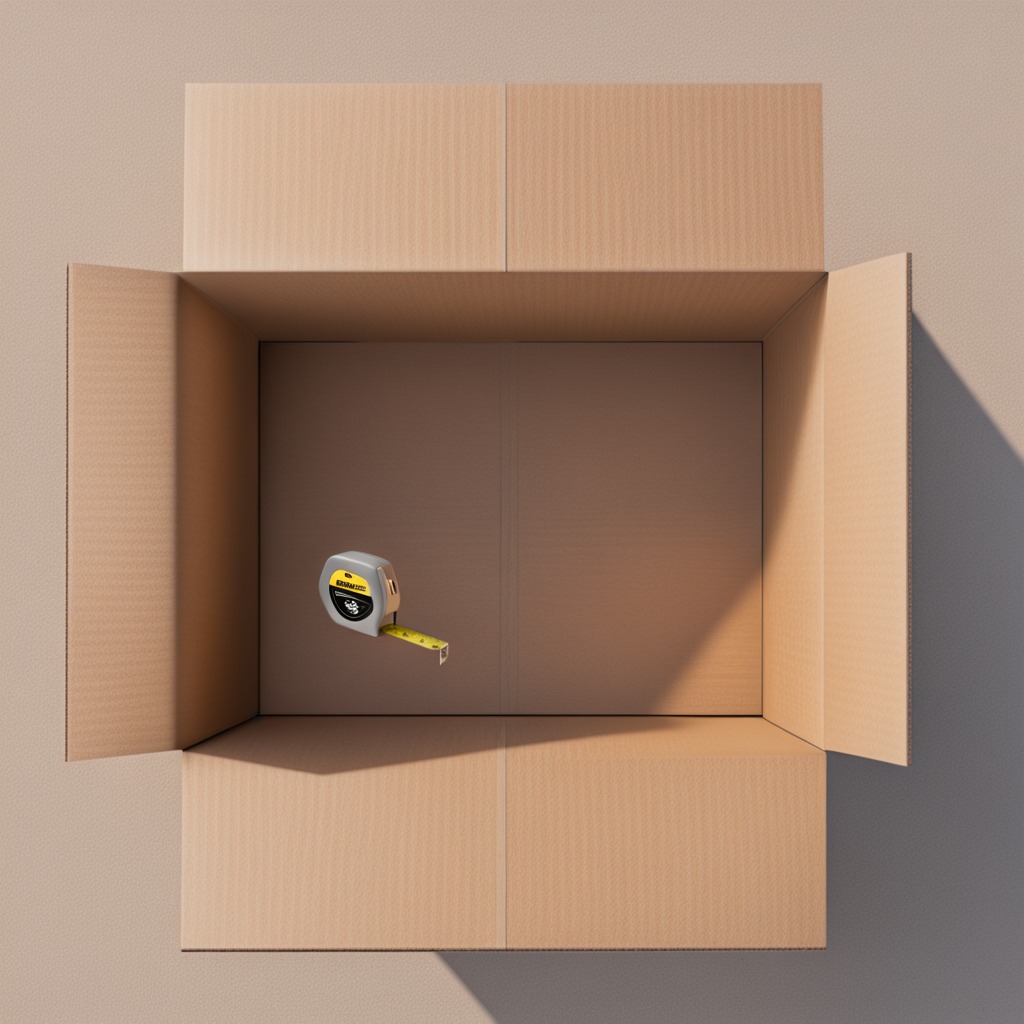
A measuring tape lying on a clean dry cardboard box surface in an outdoor workshop during daytime bright natural light soft shadows slightly creased but